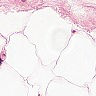
Metastatic tissue present: no